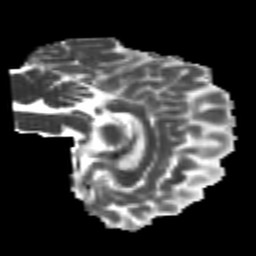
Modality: MD
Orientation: sagittal
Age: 21
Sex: female
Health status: healthy
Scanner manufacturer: philips
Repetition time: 7.384 s
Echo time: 0.08599 s